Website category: university
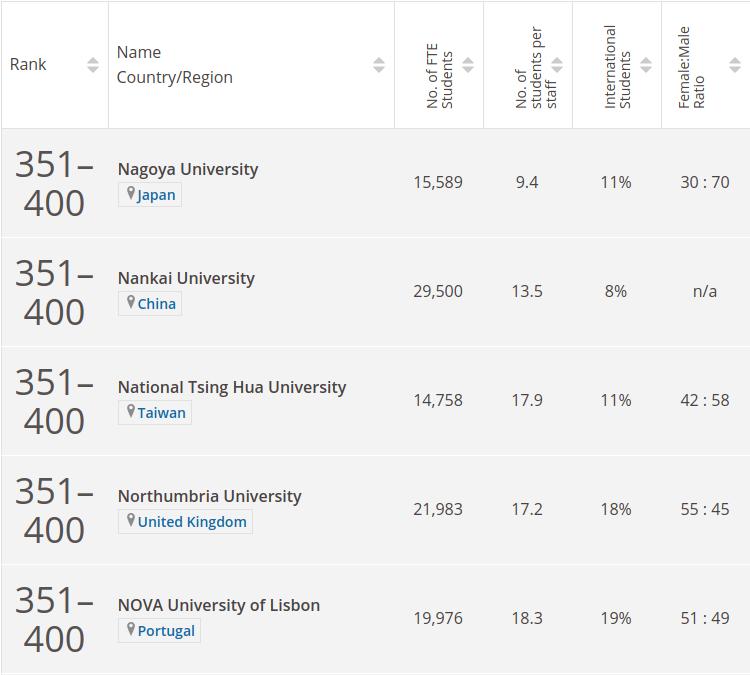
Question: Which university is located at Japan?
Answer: Nagoya University

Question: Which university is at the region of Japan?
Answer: Nagoya University

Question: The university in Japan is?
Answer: Nagoya University

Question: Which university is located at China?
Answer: Nankai University

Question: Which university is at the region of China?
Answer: Nankai University

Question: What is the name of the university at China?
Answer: Nankai University

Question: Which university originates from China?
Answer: Nankai University

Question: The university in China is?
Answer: Nankai University

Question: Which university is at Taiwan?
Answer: National Tsing Hua University

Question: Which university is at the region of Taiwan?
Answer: National Tsing Hua University

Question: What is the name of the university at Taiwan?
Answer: National Tsing Hua University

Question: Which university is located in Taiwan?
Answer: National Tsing Hua University

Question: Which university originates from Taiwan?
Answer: National Tsing Hua University

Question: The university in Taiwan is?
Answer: National Tsing Hua University

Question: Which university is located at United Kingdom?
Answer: Northumbria University

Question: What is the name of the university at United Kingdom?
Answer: Northumbria University

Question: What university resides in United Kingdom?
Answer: Northumbria University

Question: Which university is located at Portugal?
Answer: NOVA University of Lisbon

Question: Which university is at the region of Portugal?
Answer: NOVA University of Lisbon

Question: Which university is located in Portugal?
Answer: NOVA University of Lisbon

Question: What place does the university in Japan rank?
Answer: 351400

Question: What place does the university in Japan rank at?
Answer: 351400

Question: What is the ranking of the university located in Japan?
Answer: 351400

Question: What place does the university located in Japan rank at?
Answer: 351400

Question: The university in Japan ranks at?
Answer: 351400

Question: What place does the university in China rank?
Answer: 351400

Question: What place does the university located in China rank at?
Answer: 351400

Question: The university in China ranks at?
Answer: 351400

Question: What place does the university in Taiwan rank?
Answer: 351400

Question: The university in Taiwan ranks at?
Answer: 351400

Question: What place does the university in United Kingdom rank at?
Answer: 351400

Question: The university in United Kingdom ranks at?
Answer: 351400

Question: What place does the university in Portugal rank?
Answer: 351400

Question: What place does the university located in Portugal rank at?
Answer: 351400

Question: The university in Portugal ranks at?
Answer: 351400